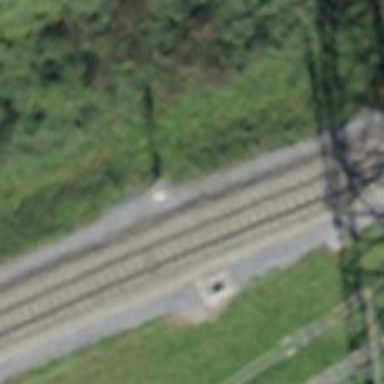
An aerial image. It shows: Railway signal.